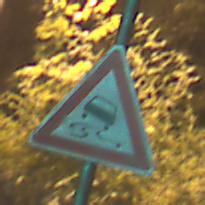
Verkehrszeichen: SchleuderOderRutschgefahr
Umgebung: Outdoor, Urban
Tageszeit: Night
Wetter: PartlyCloudy
Licht: Artificial
Jahreszeit: NotSpecified
Kontrast: HighContrast